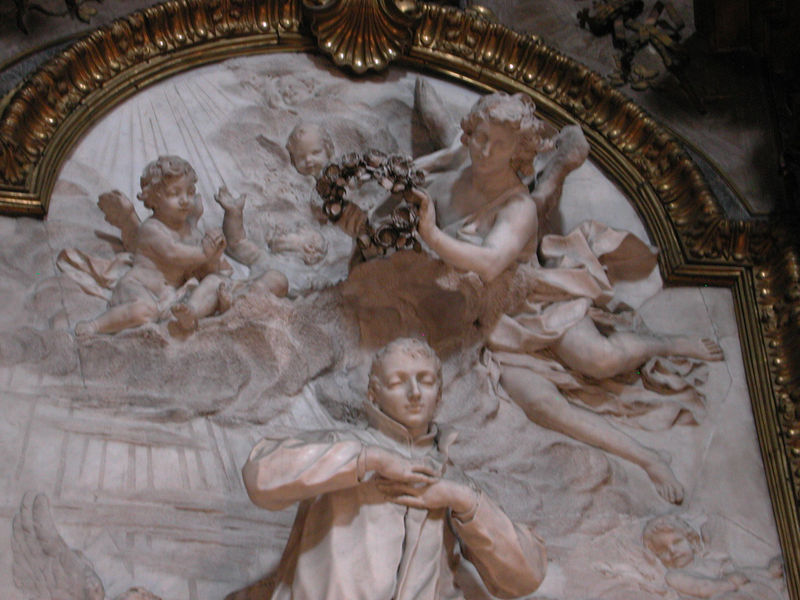
Titel: Ignatius-Kirche (Ignatius von Loyola): Altar des San Luigi (sel. Aloisius von) Gonzaga
Künstler: Pierre d. J. Legros
Standort:  ()
Schlagwörter: flügel, himmel, mann, weiß, wolken, brust, marmor, blüten, wolke, kragen, rahmen, hände, kirche, sonne, gold, mantel, fliegen, engel, skulptur, relief, bogen, figuren, stuck, strahlen, plastisch, kranz, lorbeerkranz, krönung, muschel, fresko, putten, wandbild, putti, himmelfahrt, betne, gold weiss, wolkenbn